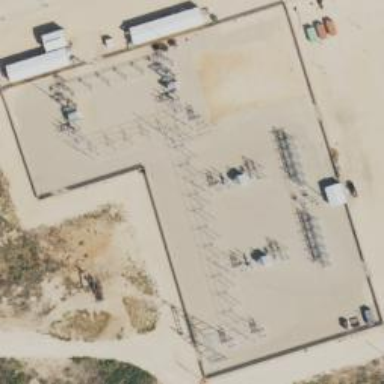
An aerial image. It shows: Industrial power substation surrounded by fence.